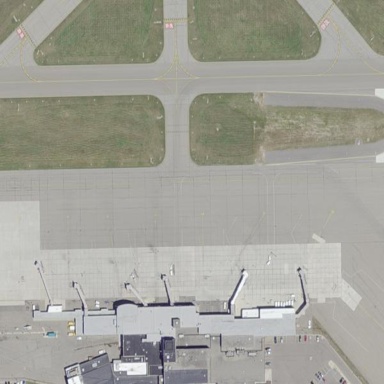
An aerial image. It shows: Apron at the airport.